Question: when trying to with <URL>
Here's my Twig template:
'''
{% set id_page = 'visio_page' %}
{% include 'layout/header.twig' %}
<div id="main">
<div class="inner">
{% autoescape false %}
{{form}} {# or form|raw #}
{% endautoescape %}
</div>
</div>
{% include 'layout/footer.twig' %}
'''
Here's my form variable I give to Twig:
'''
$data['form'] = $fieldset->form()->build(Uri::create('/form/submit'));
//output is only HTML: '<form>......</form>';
'''
That is the result I have...

'{{my_var|raw}}'
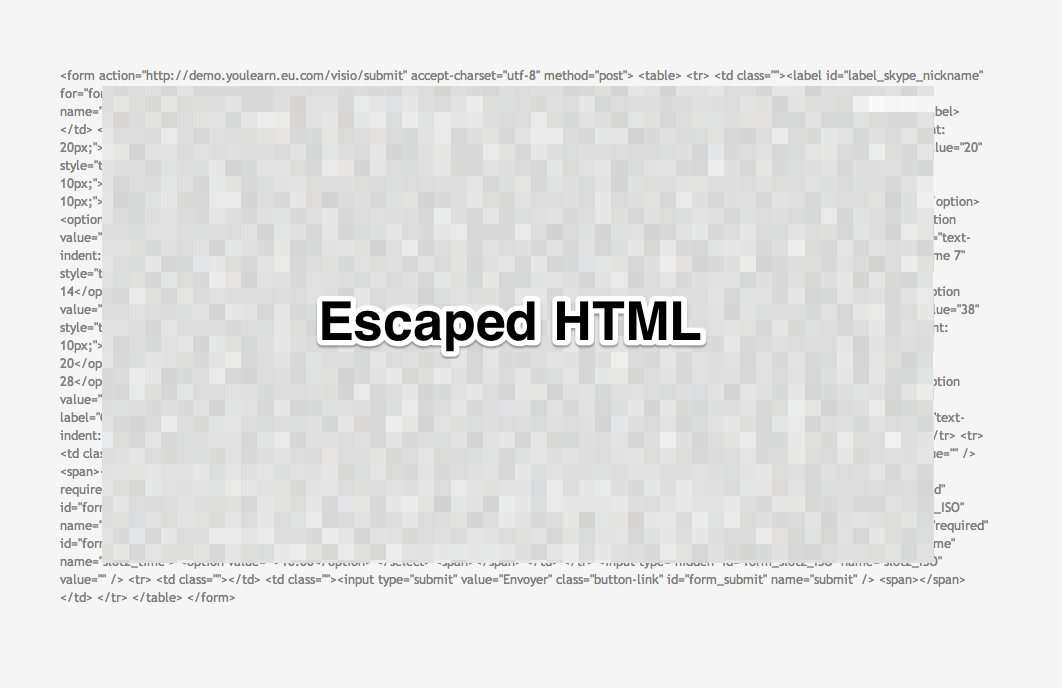
Answer: Fuel escapes the values to views by default. And the default config is below:
'''
'auto_encode' => true; // (Fuel's auto escaping)
'autoescape' => false; // (Twig's auto escaping)
'''

If you want to change, copy 'fuel/packages/parser/config/parser.php' to 'fuel/app/config' directory, and change them.